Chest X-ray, AP view. Patient: 27 years old, sex F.
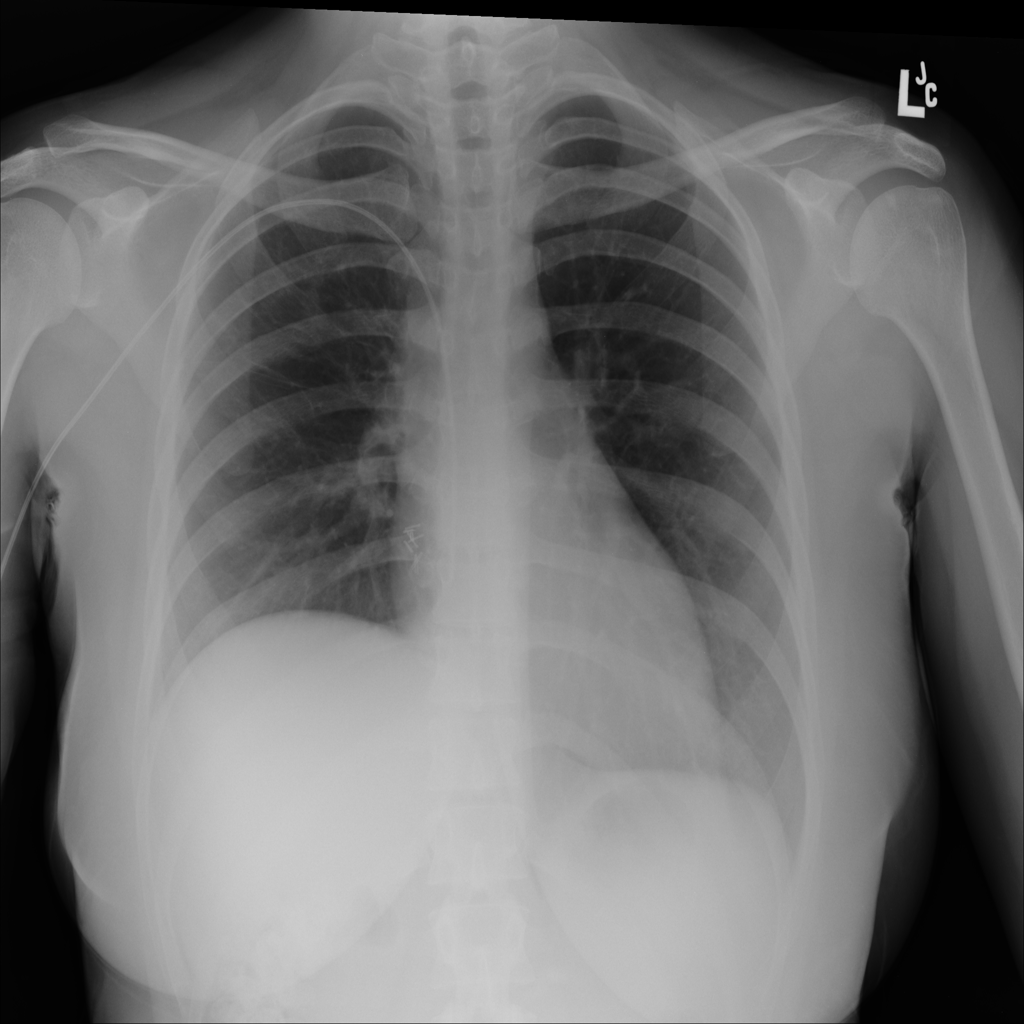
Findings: No Finding